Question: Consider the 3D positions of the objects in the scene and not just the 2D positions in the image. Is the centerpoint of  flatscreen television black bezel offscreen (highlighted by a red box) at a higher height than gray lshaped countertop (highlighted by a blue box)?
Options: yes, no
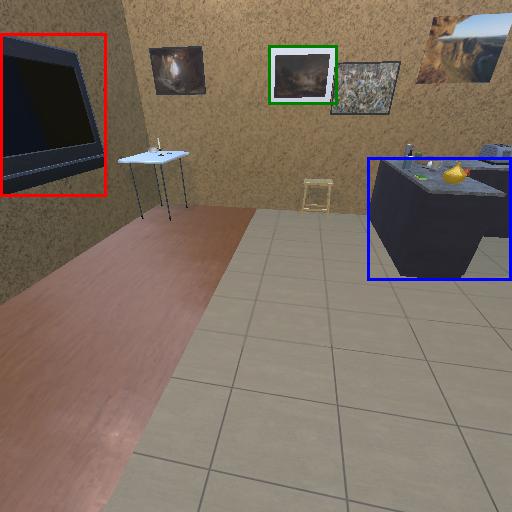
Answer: yes